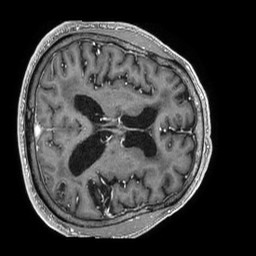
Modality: T1w
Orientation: axial
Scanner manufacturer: philips
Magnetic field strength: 1.5 T
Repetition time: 0.007516 s
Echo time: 0.003408 s